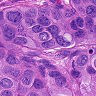
Metastatic tissue present: yes